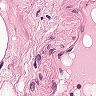
Metastatic tissue present: no